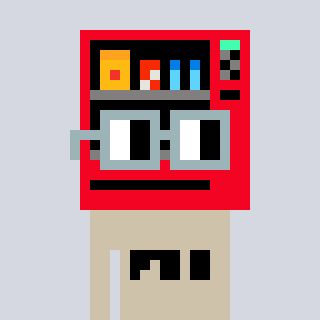
a pixel art character with square dark gray glasses, a vending machine-shaped head and a bege-colored body on a cool background